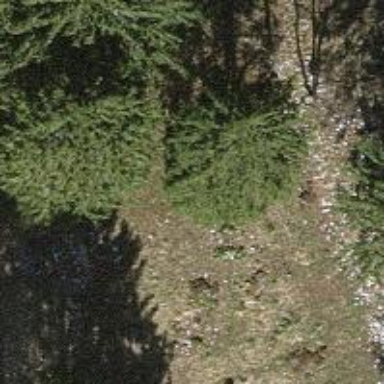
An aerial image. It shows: Needle-leaved tree in nature.